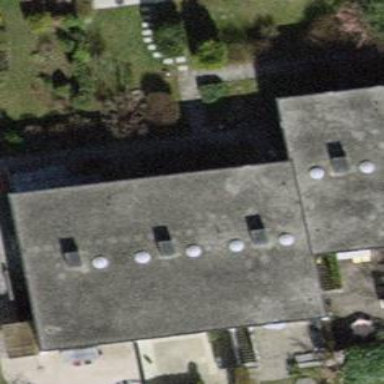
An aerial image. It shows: Building with flat roof.